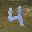
Label: 4